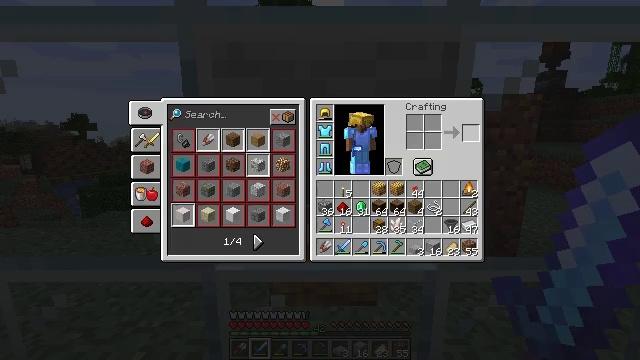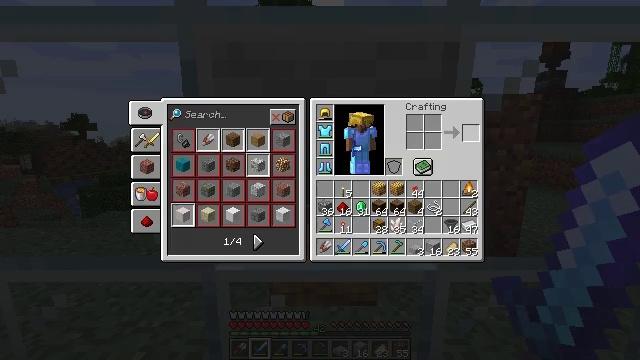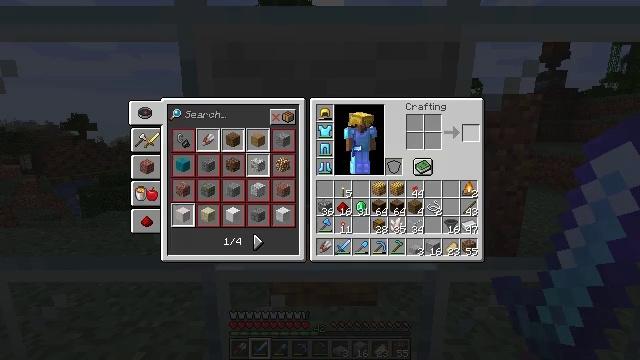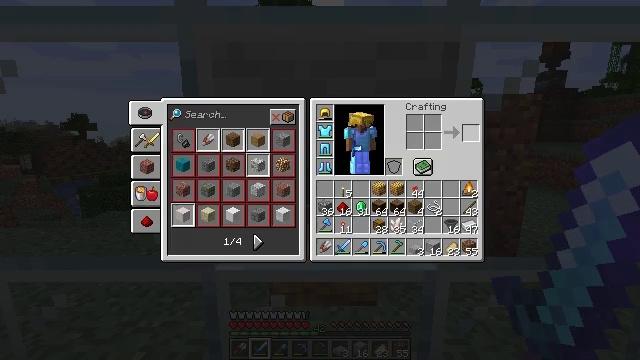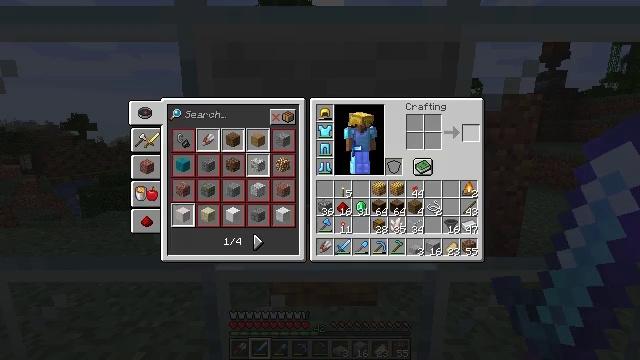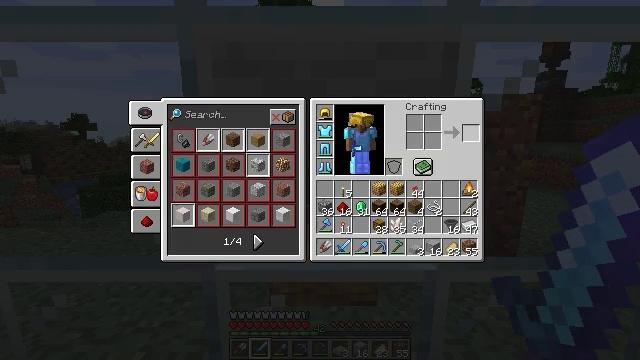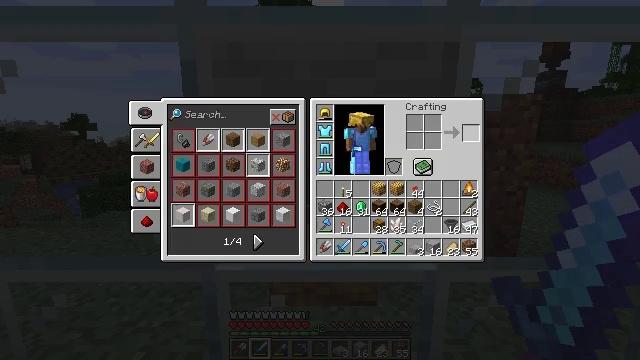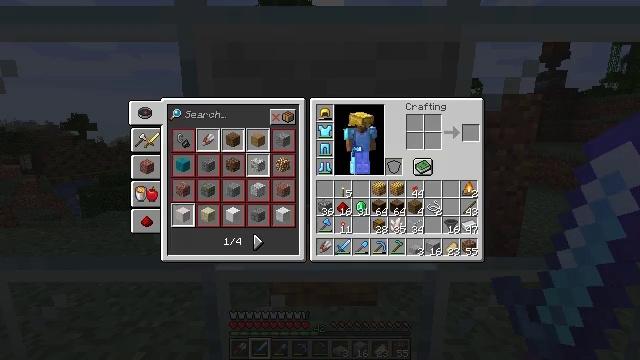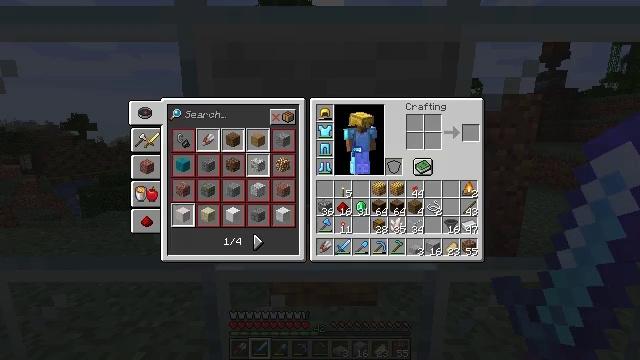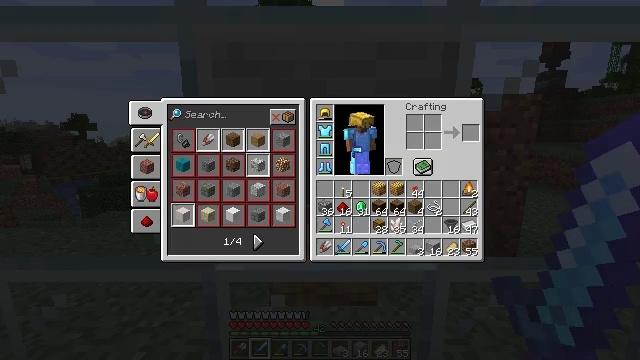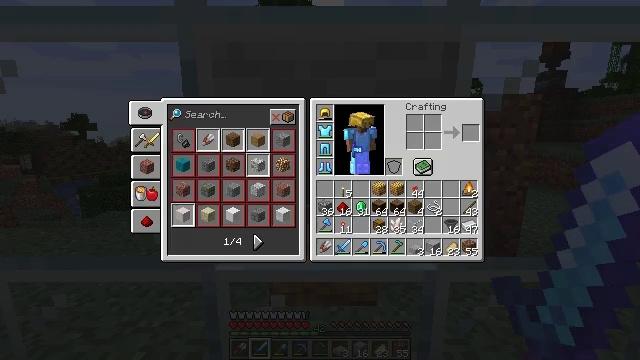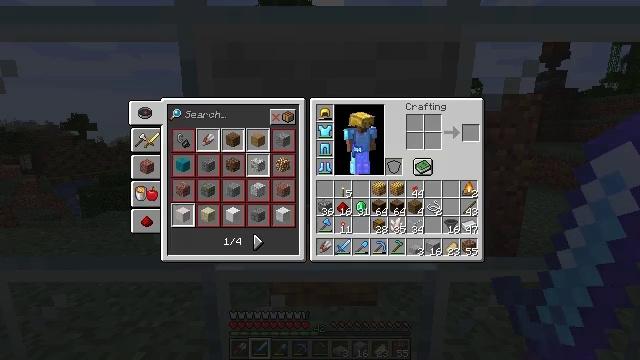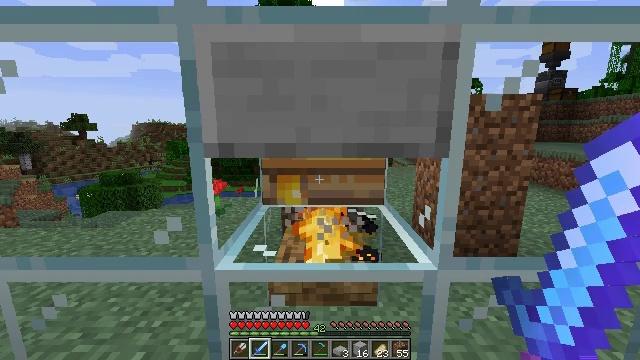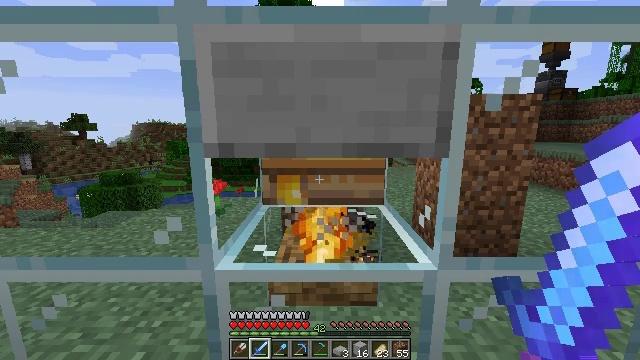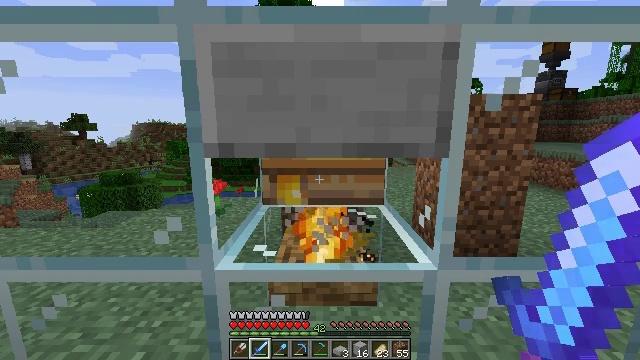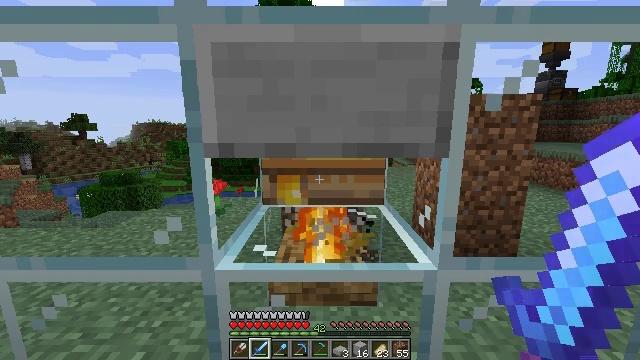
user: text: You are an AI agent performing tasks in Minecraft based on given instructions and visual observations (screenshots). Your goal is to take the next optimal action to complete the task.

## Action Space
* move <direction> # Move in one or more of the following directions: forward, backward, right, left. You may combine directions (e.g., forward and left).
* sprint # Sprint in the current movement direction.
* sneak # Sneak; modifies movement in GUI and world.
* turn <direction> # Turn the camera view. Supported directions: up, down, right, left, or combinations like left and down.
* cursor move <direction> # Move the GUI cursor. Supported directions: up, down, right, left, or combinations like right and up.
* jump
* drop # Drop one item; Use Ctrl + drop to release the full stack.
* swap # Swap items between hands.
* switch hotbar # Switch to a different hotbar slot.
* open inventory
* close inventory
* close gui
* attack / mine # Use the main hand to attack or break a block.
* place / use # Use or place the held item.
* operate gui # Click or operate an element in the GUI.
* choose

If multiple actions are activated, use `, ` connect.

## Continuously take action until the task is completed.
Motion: motion action
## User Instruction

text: Gather bee nest from a tree in the forest.
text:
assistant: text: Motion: sneak, open gui
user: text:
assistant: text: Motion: sneak
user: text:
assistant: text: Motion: sneak
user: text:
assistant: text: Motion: no_op
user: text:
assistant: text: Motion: no_op
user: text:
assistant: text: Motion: no_op
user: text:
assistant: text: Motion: no_op
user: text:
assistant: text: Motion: no_op
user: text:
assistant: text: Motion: no_op
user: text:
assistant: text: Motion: no_op
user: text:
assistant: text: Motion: no_op
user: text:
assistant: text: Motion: no_op
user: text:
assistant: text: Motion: close gui
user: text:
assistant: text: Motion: no_op
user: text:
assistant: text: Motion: no_op
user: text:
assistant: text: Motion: no_op
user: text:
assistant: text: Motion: no_op
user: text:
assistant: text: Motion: no_op
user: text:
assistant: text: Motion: no_op
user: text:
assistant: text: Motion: no_op
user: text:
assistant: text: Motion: no_op
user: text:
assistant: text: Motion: no_op
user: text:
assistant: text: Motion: no_op
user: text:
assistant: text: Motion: no_op
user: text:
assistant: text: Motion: no_op
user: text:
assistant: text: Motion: no_op
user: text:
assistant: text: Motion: no_op
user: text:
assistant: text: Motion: no_op
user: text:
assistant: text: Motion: no_op
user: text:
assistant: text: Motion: no_op